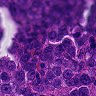
Metastatic tissue present: yes